Question: How to change color of brackets when they are selected ?

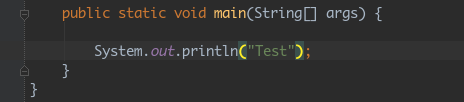
Answer: Go over to Settings, and then just go to this menu: